Field crop: maize
Growth stage: 2
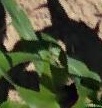
Species: maize